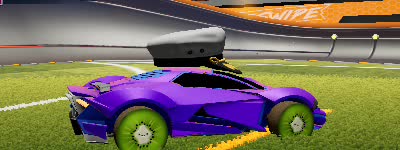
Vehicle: werewolf